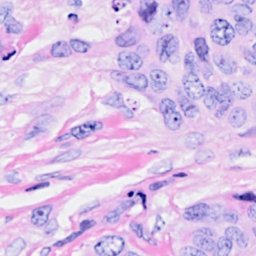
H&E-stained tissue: Breast